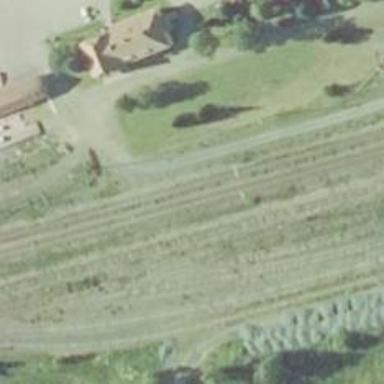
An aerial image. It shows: View of railway yard.